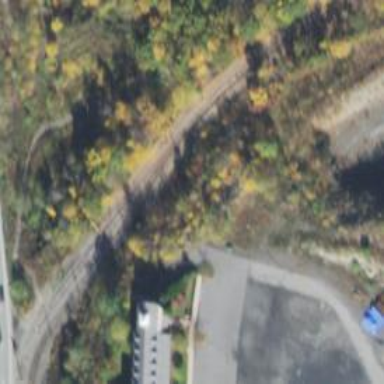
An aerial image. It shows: Abandoned railway.